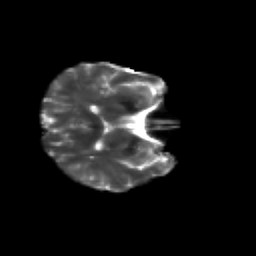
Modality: T2w
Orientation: axial
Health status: healthy
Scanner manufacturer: siemens
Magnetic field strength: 3 T
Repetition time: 10.6 s
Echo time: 0.092 s